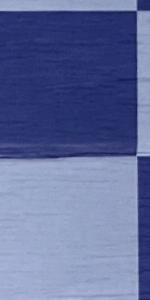
Label: Empty